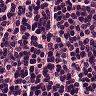
Metastatic tissue present: no